Echo time (TE): 1.8 ms
Repetition time (TR): 3.6 ms
Flip angle: 90 degrees
Bandwidth: 1320 Hz
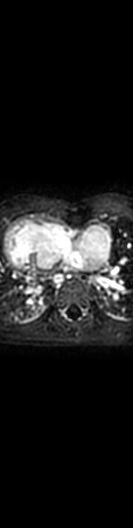
Patient age (years): 1
Disease severity: severe
Diagnoses: CMRArtifactPA|DORV|Glenn|PAAtresiaOrMPAStump|SuperoinferiorVentricles|VSD
Cardiac structures present: LV (left ventricle), RV (right ventricle), LA (left atrium), RA (right atrium), AO (aorta), PA (pulmonary artery), SVC (superior vena cava), IVC (inferior vena cava)